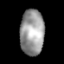
Tissue: lung
Cell type: Epithelial cells
Senescence score: 0.1742
Nuclear area (px): 1078
Mean DAPI intensity: 152.746